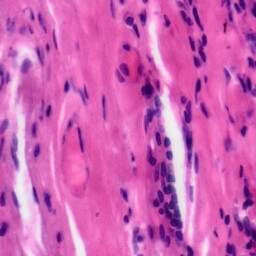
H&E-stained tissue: Tonsil